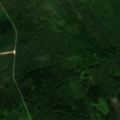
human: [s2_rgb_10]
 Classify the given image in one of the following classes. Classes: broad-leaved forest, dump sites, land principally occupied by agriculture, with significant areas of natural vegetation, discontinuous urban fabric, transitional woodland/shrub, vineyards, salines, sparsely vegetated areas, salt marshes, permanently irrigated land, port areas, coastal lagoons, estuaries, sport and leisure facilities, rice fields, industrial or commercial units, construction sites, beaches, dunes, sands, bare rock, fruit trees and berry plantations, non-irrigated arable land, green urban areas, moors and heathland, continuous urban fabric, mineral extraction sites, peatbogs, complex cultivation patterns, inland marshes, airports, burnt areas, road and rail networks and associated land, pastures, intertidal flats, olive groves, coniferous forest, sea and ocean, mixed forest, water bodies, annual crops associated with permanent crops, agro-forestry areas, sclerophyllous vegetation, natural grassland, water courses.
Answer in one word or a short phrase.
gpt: coniferous forest, mixed forest